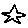
Label: star